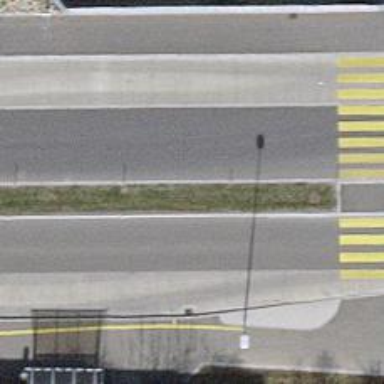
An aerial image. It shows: Bus stop with designated public transport stop position.